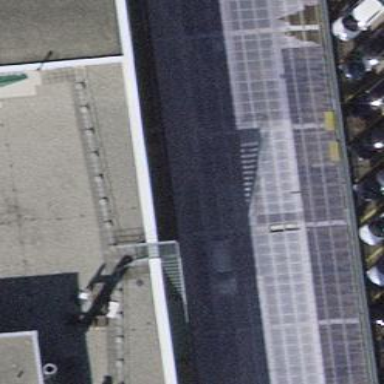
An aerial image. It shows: View of roof of building.